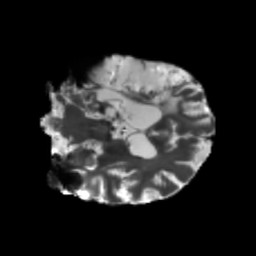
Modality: T2w
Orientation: coronal
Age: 51
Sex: male
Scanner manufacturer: siemens
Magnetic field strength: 3 T
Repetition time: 5.47 s
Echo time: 0.0854 s